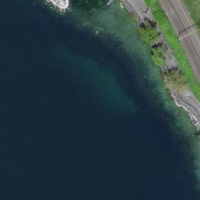
EUNIS habitat code: 14
Species observed at this site:
Populus tremula